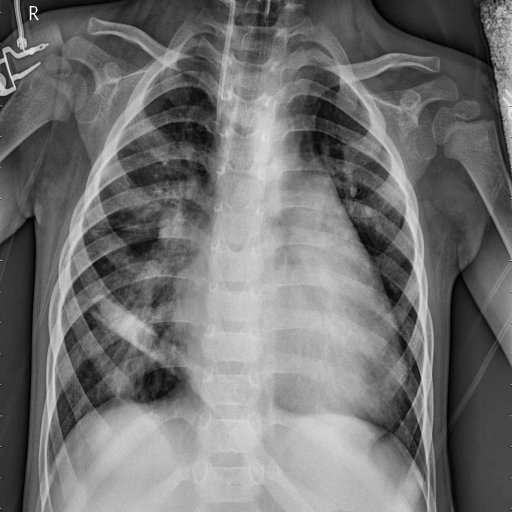
Finding: PNEUMONIA